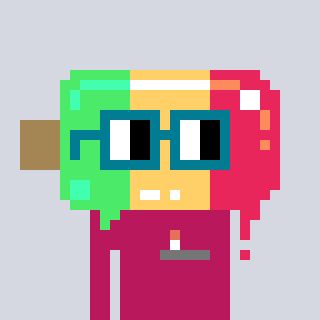
a pixel art character with square dark green glasses, a icepop-shaped head and a darkpink-colored body on a cool background